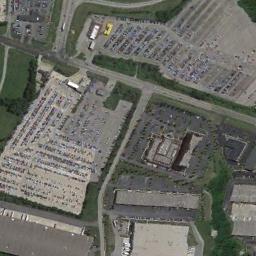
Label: parking_lot